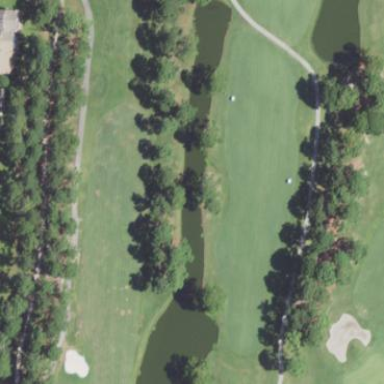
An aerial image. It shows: Water hazard on golf course. The hazard is natural water feature.